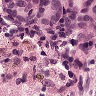
Metastatic tissue present: yes